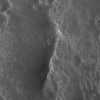
Label: not_dusty